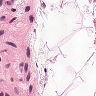
Metastatic tissue present: no